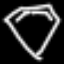
Label: diamond